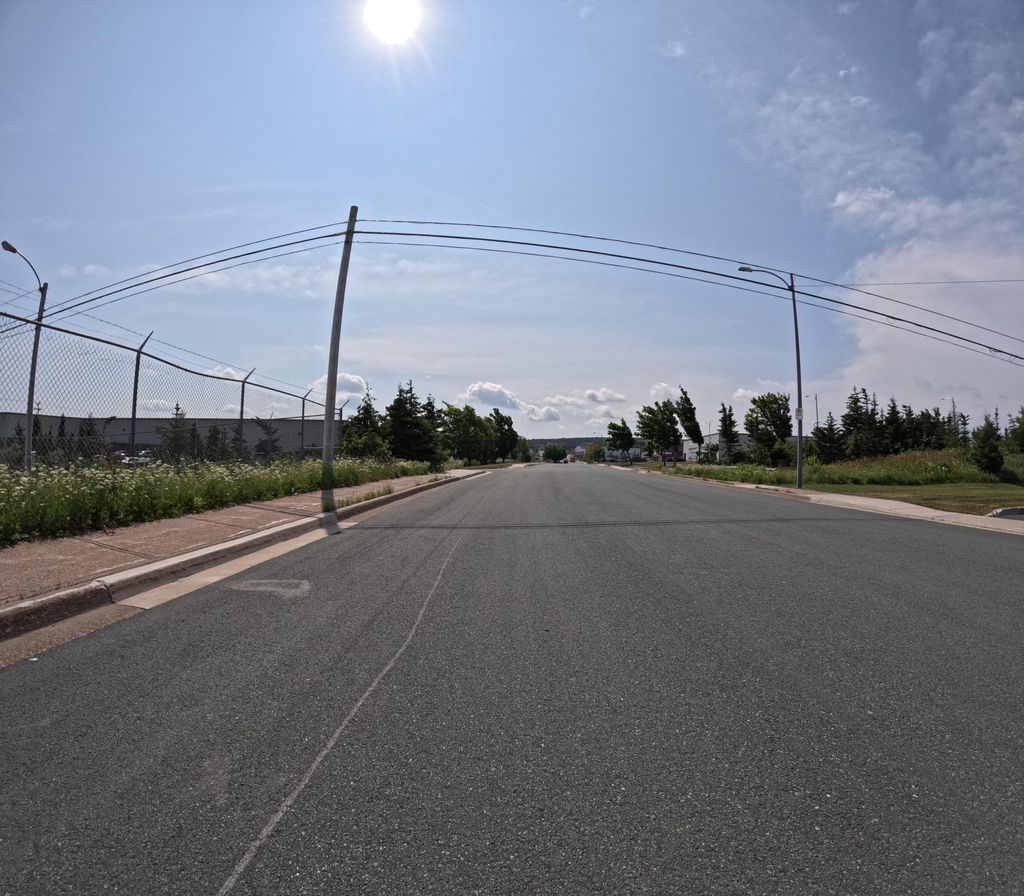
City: st_johns